Interaction volume radius: 10 \u00c5
Interaction volume height: 10 \u00c5
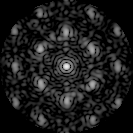
Disorder parameter: 0.4179